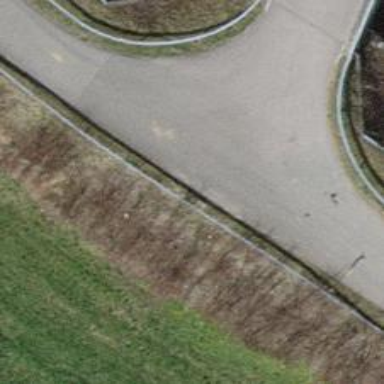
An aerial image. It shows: Asphalt track with grade1 tracktype. There is embankment along the road.